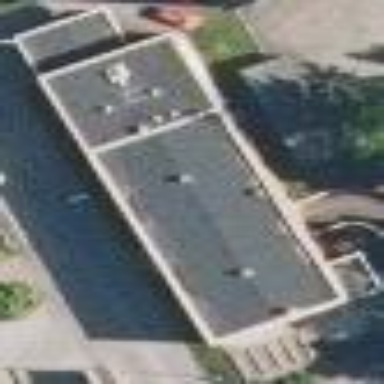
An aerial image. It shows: Building with flat black roof. The building itself is red in color.